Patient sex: M
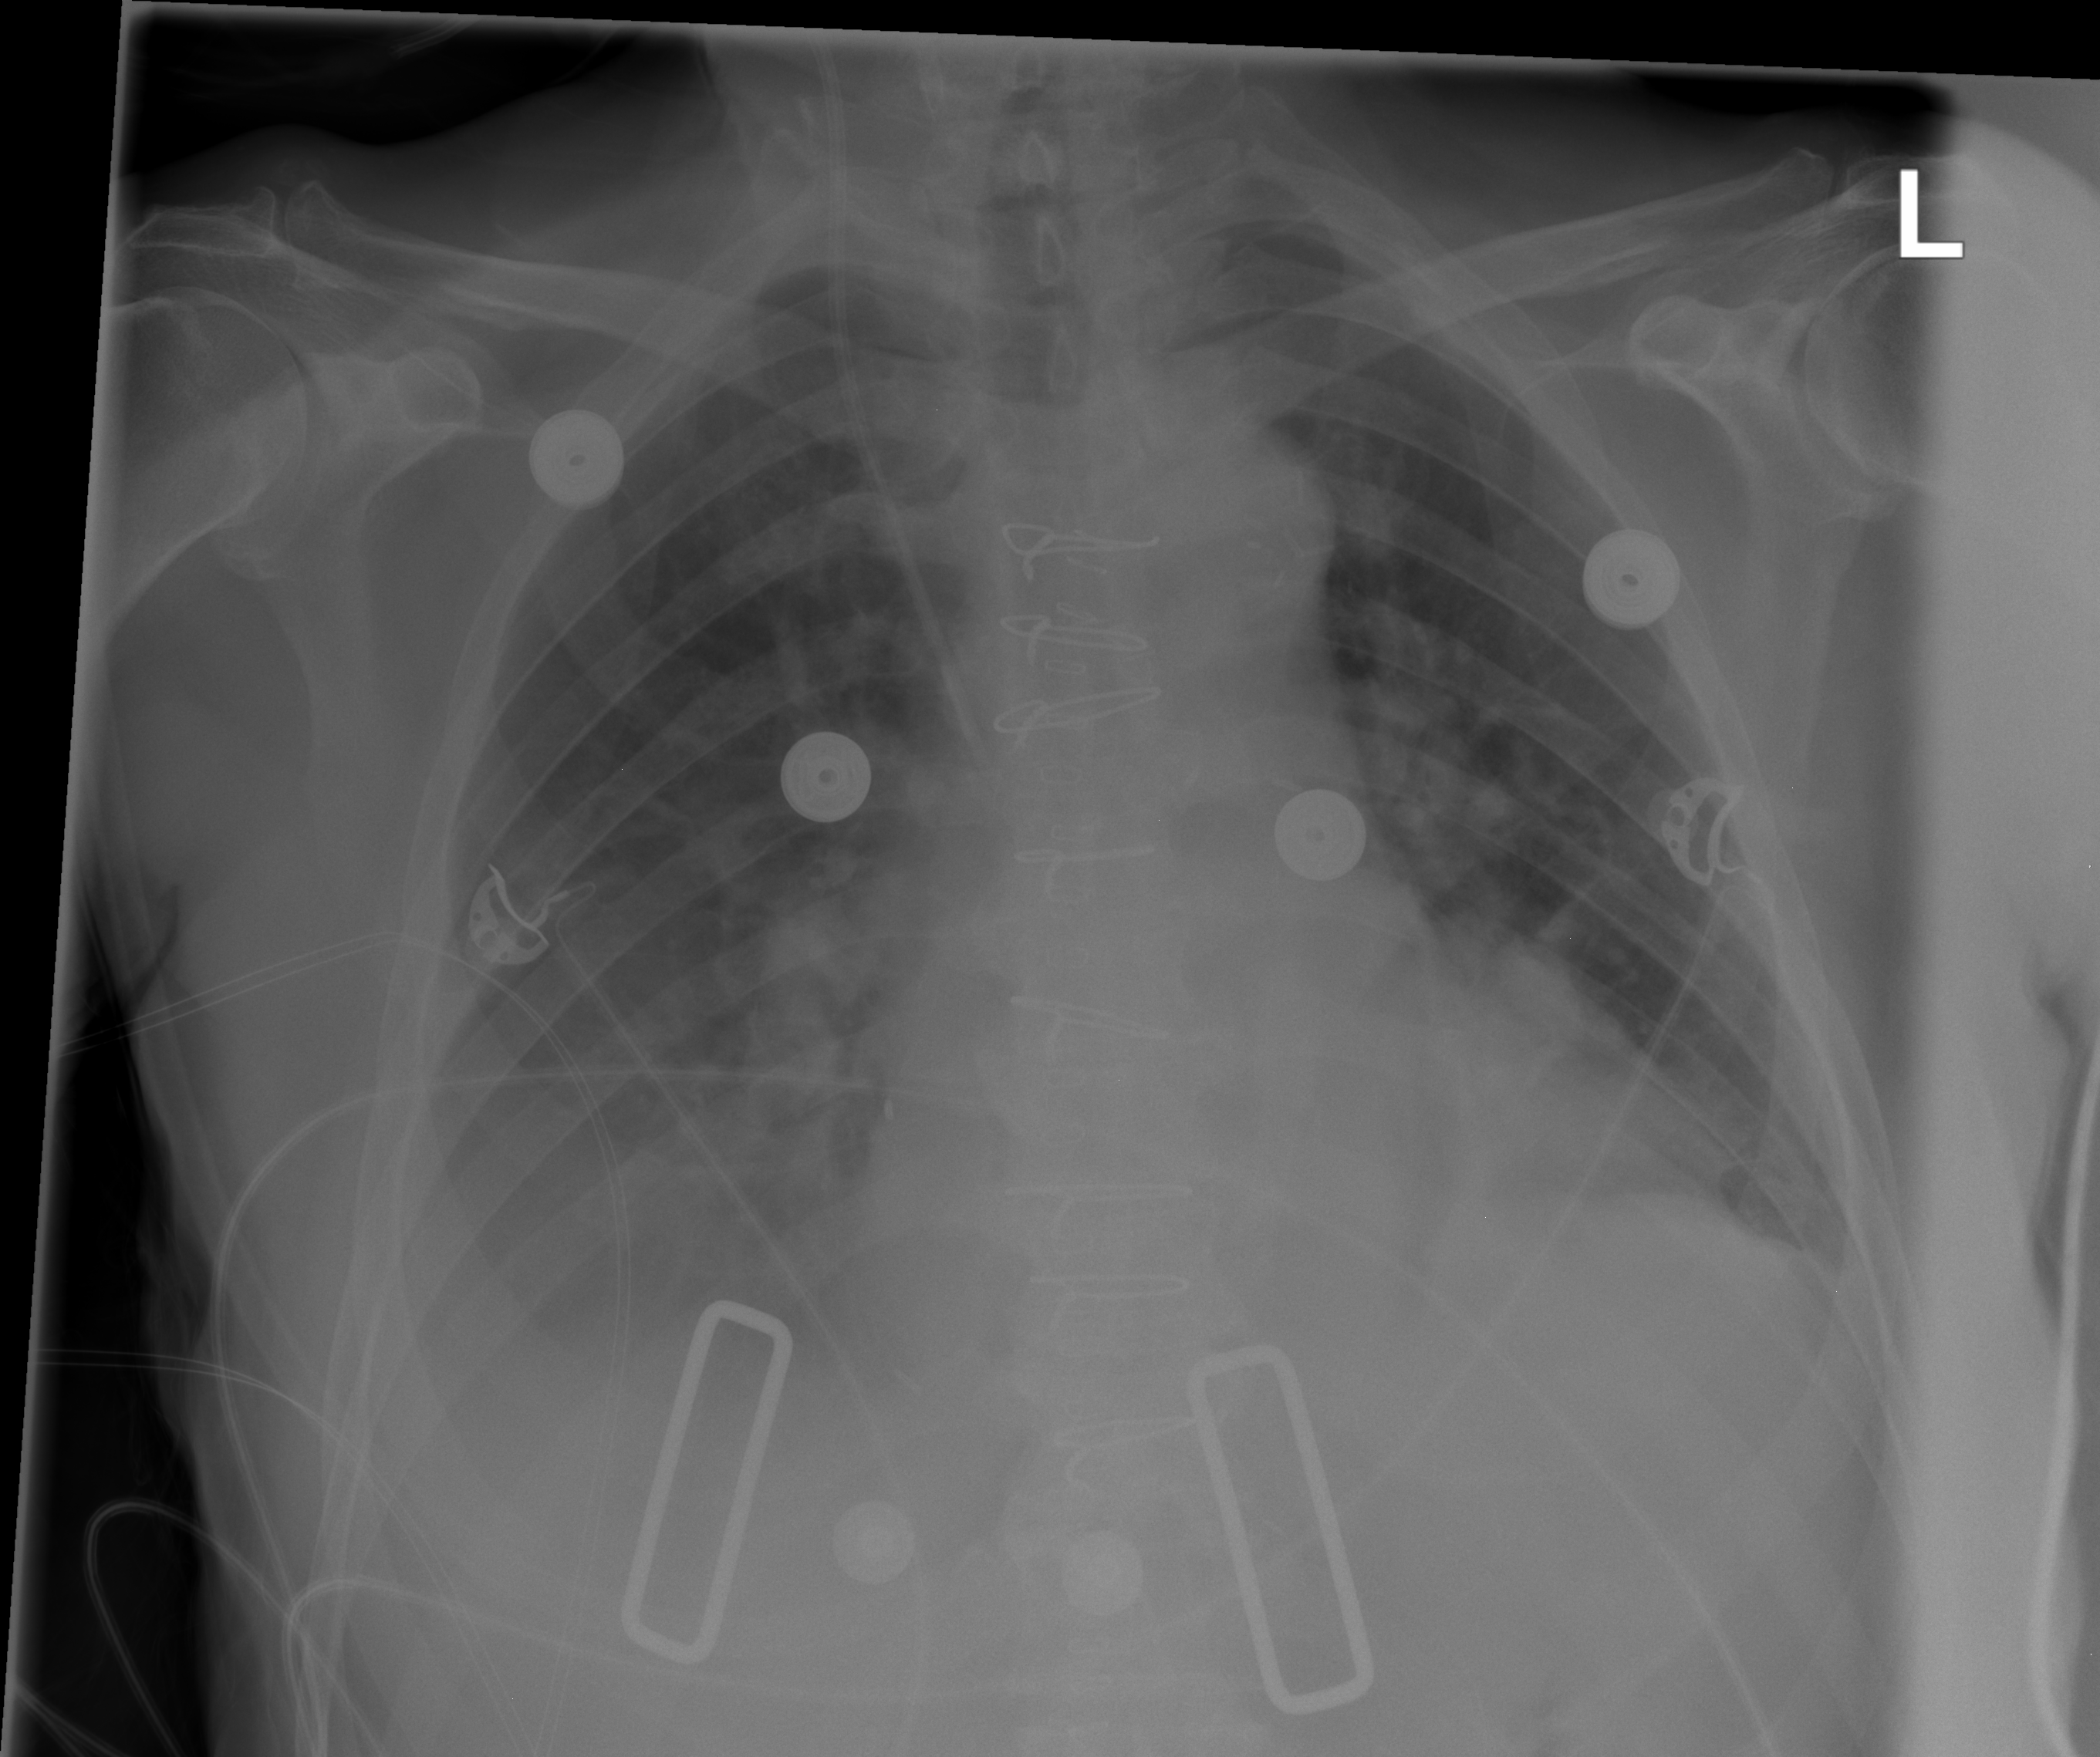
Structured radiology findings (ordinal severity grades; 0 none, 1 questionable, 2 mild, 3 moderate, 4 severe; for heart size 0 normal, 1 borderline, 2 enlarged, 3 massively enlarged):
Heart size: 2
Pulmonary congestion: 2
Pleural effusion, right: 2
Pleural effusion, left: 2
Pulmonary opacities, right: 1
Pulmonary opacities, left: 1
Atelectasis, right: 2
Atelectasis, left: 2